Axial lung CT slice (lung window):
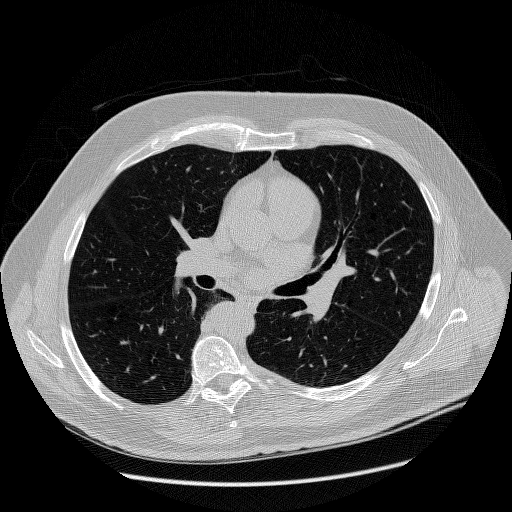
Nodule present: no